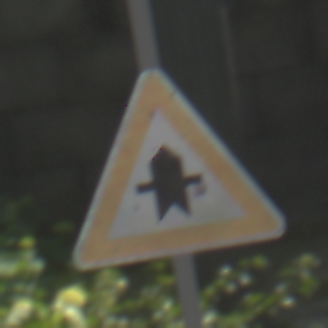
Verkehrszeichen: Vorfahrt
Umgebung: Outdoor, Suburban
Tageszeit: Midday
Wetter: Clear
Licht: Natural
Jahreszeit: NotSpecified
Kontrast: HighContrast